【题型】选择题　【知识点】函数　【难度】easy
当$x \in \left[0,\frac{\pi}{2}\right)\cup\left(\frac{\pi}{2},\frac{3\pi}{2}\right)\cup\left(\frac{3\pi}{2},2\pi\right]$，函数$f(x)=|\cos x|-|\tan x|$的零点个数为（ ）

\noindent
A．3\quad B．4\quad C．5\quad D．6
【解答】
\textbf{【答案】B}

\vspace{0.5em}
\noindent
\textbf{【分析】}根据题意作出$y=|\cos x|$，$y=|\tan x|$在同一坐标系下的图象求得交点个数可得.

\vspace{0.5em}
\noindent
\textbf{【详解】}由$f(x)=|\cos x|-|\tan x|=0$，得$|\cos x|=|\tan x|$，

\noindent
作出$y=|\cos x|$，$y=|\tan x|$，$x \in \left[0,\frac{\pi}{2}\right)\cup\left(\frac{\pi}{2},\frac{3\pi}{2}\right)\cup\left(\frac{3\pi}{2},2\pi\right]$的图象，

\noindent
由图可知，两函数的图象的交点有4个，

\noindent
则曲线$f(x)=|\cos x|-|\tan x|$在$[0,2\pi]$上的零点个数为4.
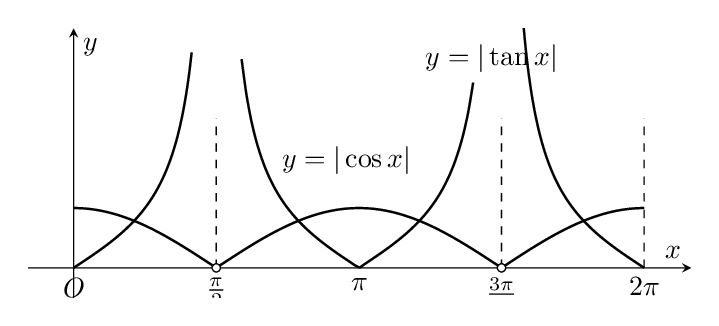